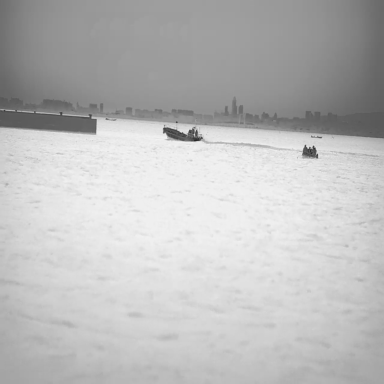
There are four bulk_carriers in the infrared image.